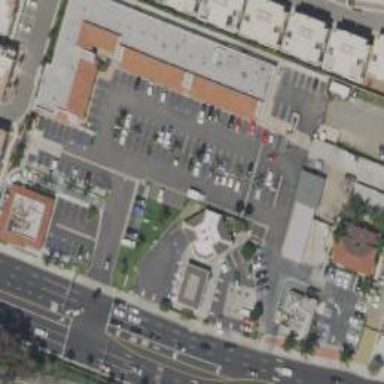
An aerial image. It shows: Retail area.